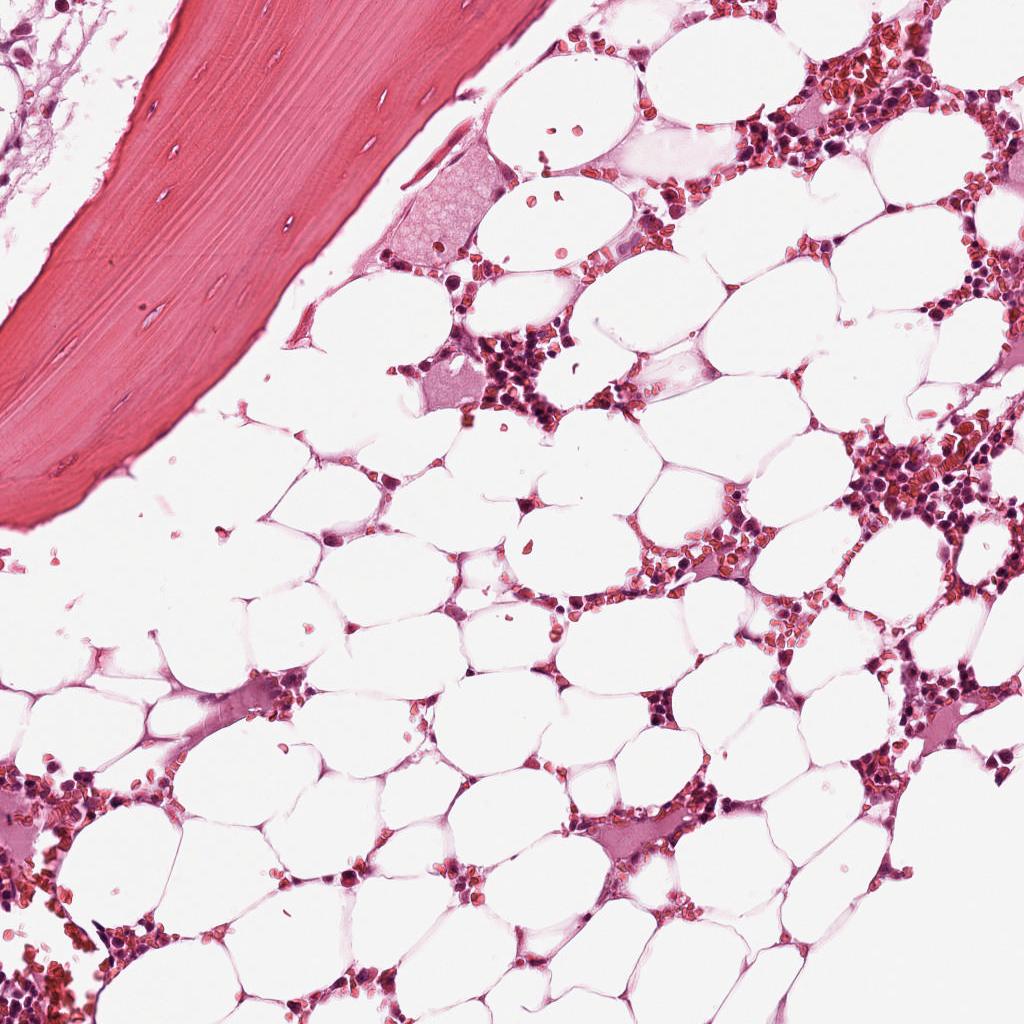
Label: Non-Tumor